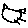
Label: cat